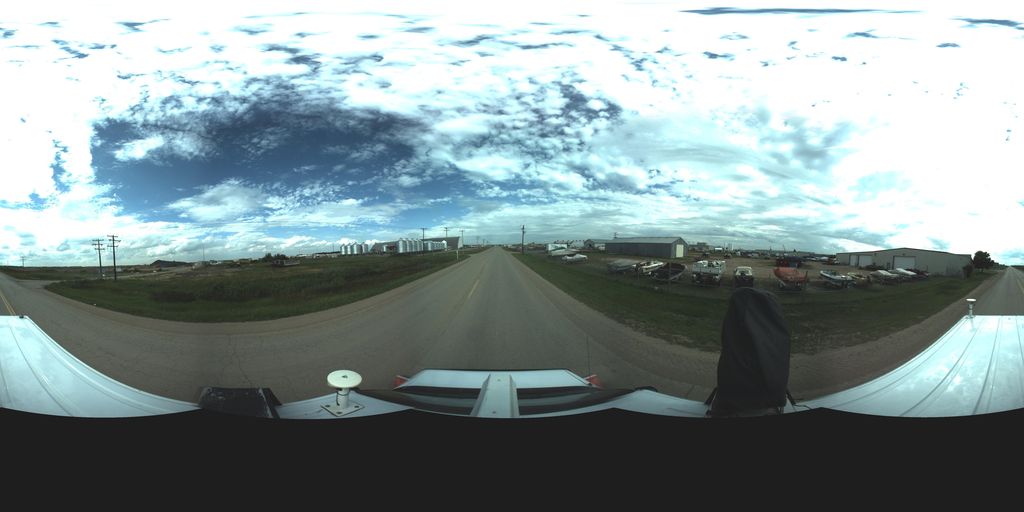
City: saskatoon